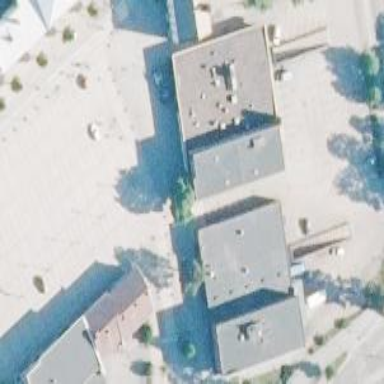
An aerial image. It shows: Commercial building.